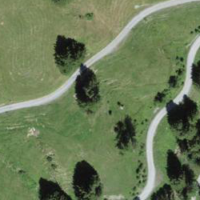
EUNIS habitat code: 26
Species observed at this site:
Pimpinella major
Centaurea scabiosa
Periparus ater